Question: I am using Spring MVC 3 and Hibernate 3.6, I use xml configured transaction management,
my code works greate but my JDBC are not being released although it says it does.
I checked it with JProfiler and it says the connection is open.
this is my spring-config code
'''
<bean id="ds" class="org.apache.commons.dbcp.BasicDataSource" destroy-method="close">
<property name="driverClassName" value="com.mysql.jdbc.Driver" />
<property name="url" value="jdbc:mysql://localhost:3306/parse_web?autoReconnect=true&amp;useUnicode=true&amp;characterEncoding=UTF-8"/>
<property name="username" value="root" />
<property name="password" value="miles106" />
<property name="initialSize" value="5"/>
<property name="maxActive" value="50000"/>
</bean>
<bean id="sessionFactory" class="org.springframework.orm.hibernate3.LocalSessionFactoryBean">
<property name="dataSource" ref="ds" />
<property name="mappingResources">
<list>
<value>com/mubasher/parsewebpage/entities/Changes.hbm.xml</value>
<value>com/mubasher/parsewebpage/entities/Owners.hbm.xml</value>
<value>com/mubasher/parsewebpage/entities/Ownerships.hbm.xml</value>
<value>com/mubasher/parsewebpage/entities/TargetCompanies.hbm.xml</value>
<value>com/mubasher/parsewebpage/entities/TempData.hbm.xml</value>
<value>com/mubasher/parsewebpage/entities/Exceptions.hbm.xml</value>
</list>
</property>
<property name="hibernateProperties">
<props>
<prop key="dialect">org.hibernate.dialect.MySQL5Dialect</prop>
<prop key="hibernate.connection.useUnicode">true</prop>
<prop key="hibernate.connection.characterEncoding">UTF-8</prop>
<prop key="hibernate.connection.charSet">UTF-8</prop>
<prop key="hibernate.connection.release_mode">after_statement</prop>
</props>
</property>
</bean>
<bean id="transactionManager" class="org.springframework.orm.hibernate3.HibernateTransactionManager">
<property name="sessionFactory" ref="sessionFactory" />
</bean>
'''
and this is my debug code
> DEBUG [myExec-2] (JDBCTransaction.java:223) - re-enabling autocommit
DEBUG [myExec-2] (JDBCTransaction.java:143) - committed JDBC Connection
DEBUG [myExec-2] (ConnectionManager.java:427) - aggressively releasing JDBC connection
DEBUG [myExec-2] (ConnectionManager.java:464) - releasing JDBC connection [ (open PreparedStatements: 0, globally: 0) (open ResultSets: 0, globally: 0)]
DEBUG [myExec-2] (HibernateTransactionManager.java:734) - Closing Hibernate Session [org.hibernate.impl.SessionImpl@52ab7af2] after transaction
DEBUG [myExec-2] (SessionFactoryUtils.java:789) - Closing Hibernate Session
but in JProfiler i can see that the connection is still open as you see

this is realy causing me problems, my application is doing massive database work, so I need the connection to close as soon as the work is done, should I use maxIdle ?
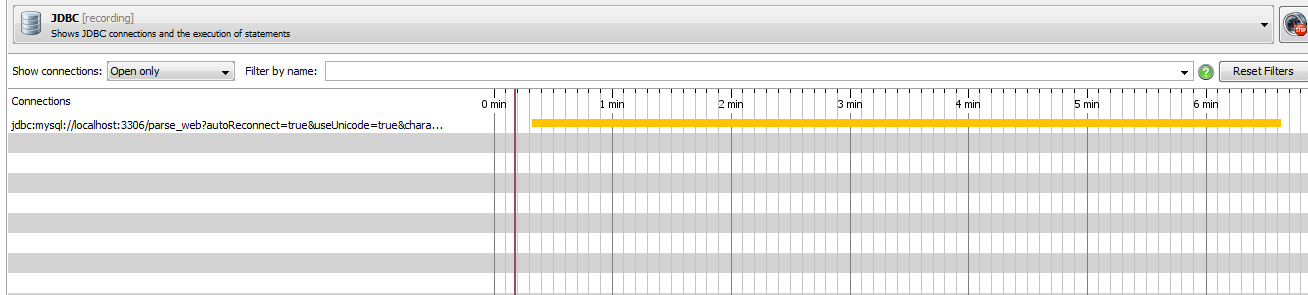
Answer: Connections are not closed, they are reused. This is the whole purpose of , which stands for .
Establishing a new connection is usually an expensive operation. So what DBCP is doing is that instead of closing connection, it leaves it open and returns it to the connection pool for another use.
If you want your database connections to get closed and re-opened with each request, then you need to use a (e.g. 'org.springframework.jdbc.datasource.SimpleDriverDataSource').
---
Also note, that in your example you are setting maximum number of parallel connections ('maxActive') to be 50000. That is some extreme number (default is ), which IMO can cause a lot of problems.
Using 'maxIdle' is a good idea if you don't wan't to get rid of the pool. But that will not save you from . If you are thinking about setting 'maxIdle=0', then drop the pool completely.
I just need to stress out this one again -